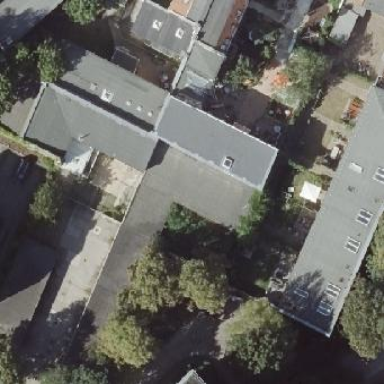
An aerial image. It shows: Garage.